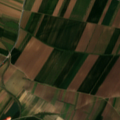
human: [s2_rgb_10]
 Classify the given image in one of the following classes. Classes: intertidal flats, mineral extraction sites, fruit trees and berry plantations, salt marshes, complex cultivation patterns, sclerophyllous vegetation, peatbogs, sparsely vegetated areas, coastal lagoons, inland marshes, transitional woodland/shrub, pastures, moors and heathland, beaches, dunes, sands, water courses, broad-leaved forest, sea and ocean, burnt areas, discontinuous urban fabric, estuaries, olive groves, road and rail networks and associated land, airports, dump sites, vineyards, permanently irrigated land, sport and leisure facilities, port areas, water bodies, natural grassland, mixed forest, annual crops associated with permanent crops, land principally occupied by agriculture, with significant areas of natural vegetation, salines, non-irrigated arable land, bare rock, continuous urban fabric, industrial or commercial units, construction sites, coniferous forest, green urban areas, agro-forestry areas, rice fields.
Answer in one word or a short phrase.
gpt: non-irrigated arable land, vineyards